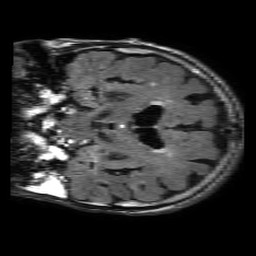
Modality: FLAIR
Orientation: coronal
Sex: male
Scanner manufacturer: philips
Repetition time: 11 s
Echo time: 0.125 s